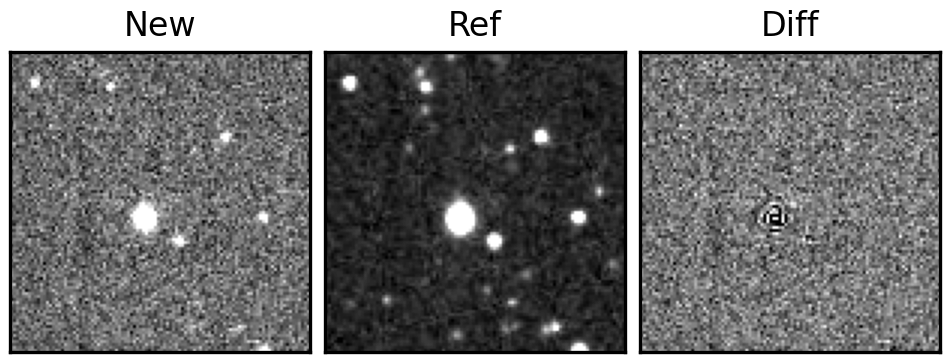
Label: bogus